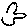
Label: bird